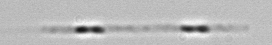
Label: Leptocylindrus